Question: I need to have one label above another, but if labels are inside of table view cell its impossible. Label at the bottom shifted to the right, just where label on top finishes.
How to make them start from the the same X but different Y?
Thanks in advance

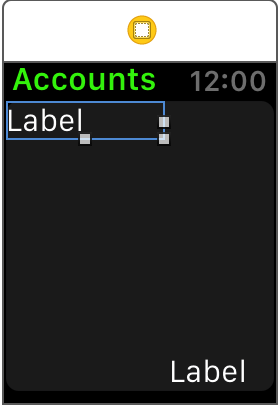
Answer: <URL> will allow you to accomplish this.
1. Add a Group to the Table Row.
2. Set the Group 'Layout' to 'Vertical' in Interface Builder.
3. Move both Labels to subviews of the Group
4. Adjust their 'Position' to Left/Right accordingly.